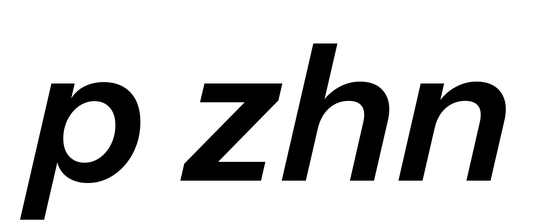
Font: InstrumentSans-Italic_SemiBold_Italic